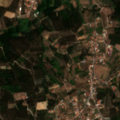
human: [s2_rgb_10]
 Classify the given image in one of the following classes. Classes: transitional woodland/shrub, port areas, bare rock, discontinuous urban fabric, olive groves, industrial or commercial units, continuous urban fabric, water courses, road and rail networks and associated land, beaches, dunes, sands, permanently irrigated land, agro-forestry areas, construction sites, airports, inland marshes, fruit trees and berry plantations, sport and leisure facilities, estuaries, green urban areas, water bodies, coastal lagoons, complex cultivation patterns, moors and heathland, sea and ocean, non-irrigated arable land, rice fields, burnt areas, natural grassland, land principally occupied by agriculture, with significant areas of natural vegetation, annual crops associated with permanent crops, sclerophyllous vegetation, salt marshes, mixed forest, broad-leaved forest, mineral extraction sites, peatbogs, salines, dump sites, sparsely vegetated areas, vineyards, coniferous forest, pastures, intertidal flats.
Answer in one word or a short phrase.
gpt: complex cultivation patterns, land principally occupied by agriculture, with significant areas of natural vegetation, broad-leaved forest, mixed forest, transitional woodland/shrub